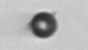
Label: bead